定义: 有一个角是直角, 对角线相等的四边形是“近似矩形”.

(1) 如图1, 四边形$ABCD$是“近似矩形”, $\angle ABC=90^\circ$, $BD=4$, $AB=3$, 求$BC$的值.

(2) 如图2, 在四边形$ABCD$中, 点$B$是$\odot O$上的点, $AC$是$\odot O$的直径, $AD, BD, CD$分别与$\odot O$交于点$E, F, G$, 连结$CE$, 若$CE$平分$\angle ACD$, $FB=CG$,

$\textcircled{1}$如图3, 若$BD \perp AC$, 求$\angle BCE$的度数;

$\textcircled{2}$求证: 四边形$ABCD$是“近似矩形”.
【解答】
\paragraph{【答案】}
(1) $\sqrt{7}$
(2) $\textcircled{1}$ $45^\circ$; $\textcircled{2}$ 见解析

\paragraph{【分析】}

\vspace{1em}
【详解】
(1) \(\because\) 四边形 \(ABCD\) 是“近似矩形”，\(\angle ABC=90^\circ\)，\(BD=4\)，\(AB=3\)，
$\therefore BD=AC=4$,
$\therefore BC=\sqrt{AC^2-AB^2}=\sqrt{4^2-3^2}=\sqrt{7}$;

(2) 解: $\because AC$是$\odot O$的直径,
$\therefore \angle AEC=\angle ABC=90^\circ$,
$\therefore \angle DEC=90^\circ=\angle AEC$,
$\because CE$平分$\angle ACD$,
$\therefore \angle ACE=\angle DCE=\frac{1}{2}\angle ACD$,
$\because CE=CE$,
$\therefore \triangle CED \cong \triangle CEA (ASA)$,
$\therefore AE=DE, AC=DC$,
$\therefore \angle ADC=\angle DAC$,
$\because FB=CG$,

$\because \overset{\frown}{FB} = \overset{\frown}{CG}$,

$\therefore \overset{\frown}{FB} + \overset{\frown}{FG} = \overset{\frown}{CG} + \overset{\frown}{FG}$, $\overset{\frown}{GB} = \overset{\frown}{CF}$,

$\therefore \angle CBF = \angle BCG$, 即 $\angle DBC = \angle DCB$,

$\because BD \perp AC$, 记 $BD$ 交 $AC$ 于点 $M$,

$\therefore \angle AMB = \angle BMC = \angle DMC = \angle AMD = 90^\circ,$

设 $\angle ACE = \angle DCE = x$,

$\therefore \angle MDC = 90^\circ - 2x$,

$\therefore \angle DBC = \angle DCB = \frac{180^\circ - (90^\circ - 2x)}{2} = 45^\circ + x$,

$\because \angle DBC + \angle ACB = 90^\circ$,

$\therefore 45^\circ + x + \angle ACB = 45^\circ + \angle ACE + \angle ACB = 45^\circ + \angle BCE = 90^\circ$,

$\therefore \angle BCE = 45^\circ$;

$\textcircled{2}$ 证明：由$\textcircled{1}$ 同理可知 $\angle ABC = 90^\circ$, $AC = DC$, $\angle CBF = \angle BCG$,

$\therefore BD = CD$,

$\therefore AC = BD$,

$\therefore$ 四边形 $ABCD$ 是“近似矩形”.

\vspace{1em}
【点睛】本题考查圆周角定理，全等三角形的判定与性质，勾股定理，弧、弦、圆心角之间的关系，等腰三角形性质，正确理解新定义是解题的关键.
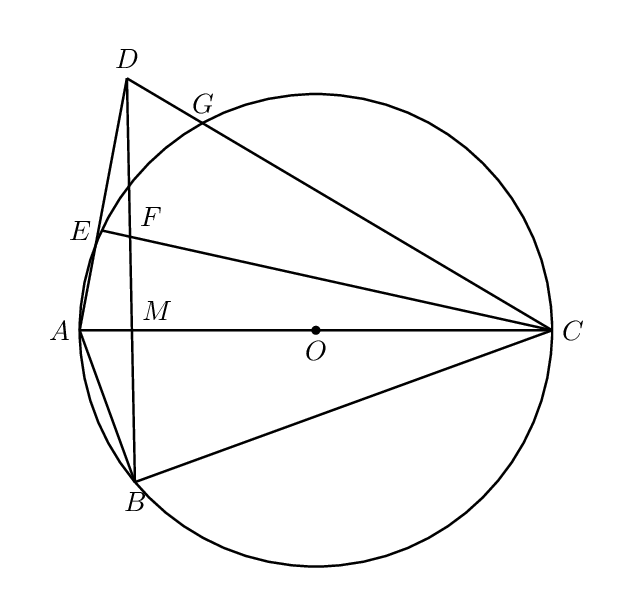